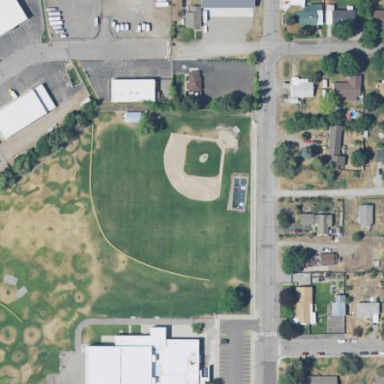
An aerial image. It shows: Baseball pitch for leisure land activities.